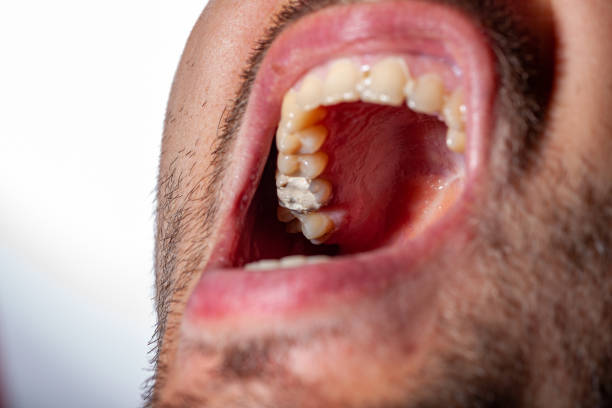
Condition: Caries